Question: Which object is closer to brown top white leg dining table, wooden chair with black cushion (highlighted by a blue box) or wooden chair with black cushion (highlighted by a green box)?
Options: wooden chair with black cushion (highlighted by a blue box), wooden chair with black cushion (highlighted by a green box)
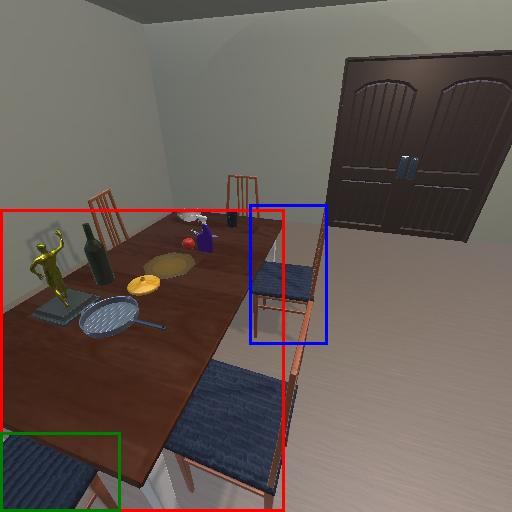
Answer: wooden chair with black cushion (highlighted by a blue box)